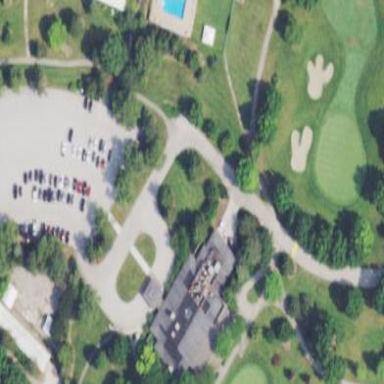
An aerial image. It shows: Clubhouse building for golf.